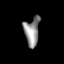
Tissue: lung
Cell type: Epithelial cells
Senescence score: 0.6359
Nuclear area (px): 426
Mean DAPI intensity: 142.528